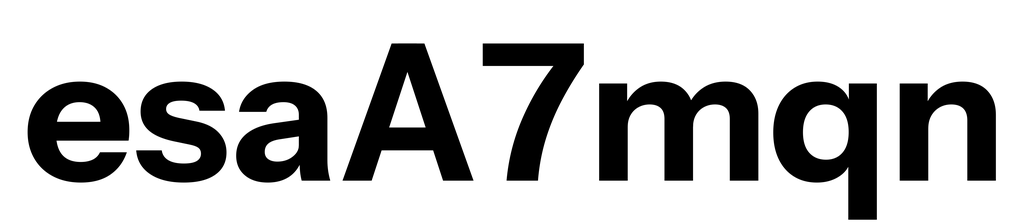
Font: InstrumentSans_Bold